Question: I am working on basic distance calculation using accelerometer by dragging object on a single axis for physics class in MATLAB and have problem with plotting data.
My steps are:
1) After calibrating device to read zero g on every axis, I eliminate drift errors:
'''
X_real = X_sample - X_calibrated;
if(X_real <= X_drift )
{
X_real = 0;
}
'''
Where X_drift is 2 mg (From datasheet of accelerometer)
2) Calculate velocity:
'''
velocity = 0; % On start
% Integration
v(i) = v(i-1) - x(i-1)-(x(i)+x(i-1)+x(i-2)+x(i-3))/4;
%Check if we stopped
if(x(i-1)==0 && x(i)==0)
v(i)=0;
end
%Check if velocity is under 0 (Not allowed)
if(v(i) < 0)
v(i)=0;
end
velocity = velocity + v(i);
'''
3) Calculate distance:
'''
distance = 0; % On start
%Integration
s(i) = s(i-1) + v(i-1) + (v(i)-v(i-1)-v(i-2)-v(i-3))/4;
distance = distance + s(i);
'''
After testing this by dragging accelerometer on table 20 cm i got these results:
'''
velocity = 0.09 m/s
distance = 0.21 m
time = 3.2s
'''
Error of 1 cm is OK for classroom.
Chart tells something different:

I tried to plot distance after this:
's(i) = s(i)+s(i-1);'
And got 21 cm on chart but after 6 s not after 4 s where it should be.
What am I doing wrong?
*UPDATE: Position y value is in mm not cm! Sorry
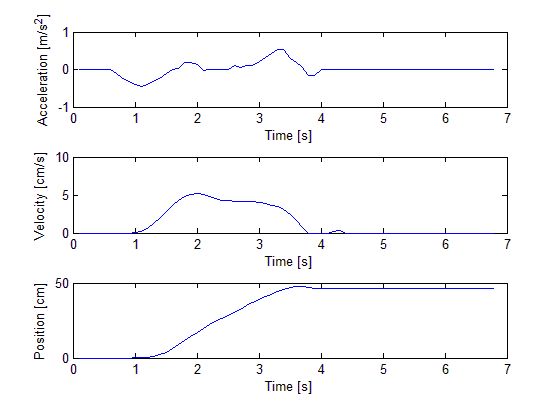
Answer: Im sorry for asking for help, i thought my formulas were ok, but they didn't. After step by step calculations my final solution is:
1) Velocity:
'''
v(i) = v(i-1) - x(i-1)-(x(i)+x(i-1))/2;
'''
2) Distance:
'''
s(i) = s(i-1) + v(i-1)+(v(i)+v(i-1))/2;
'''
And chart is:
<URL>
Sorry once more time. I hope this will help someone calculating velocity and distance. It surely helped me as lesson to better study my code next time before asking for help.